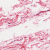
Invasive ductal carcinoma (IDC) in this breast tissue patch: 0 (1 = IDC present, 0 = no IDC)